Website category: book
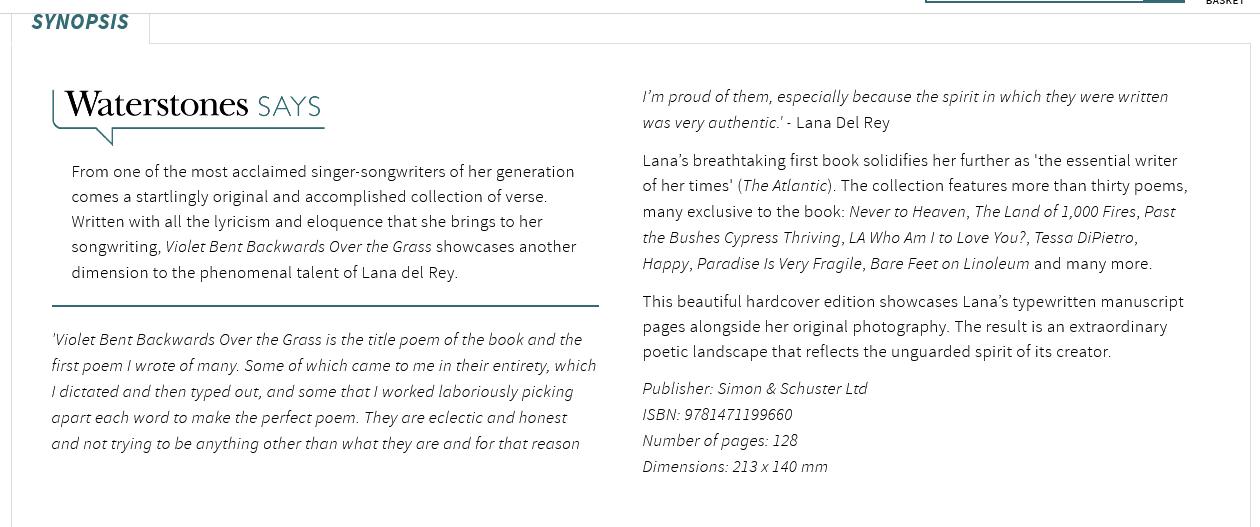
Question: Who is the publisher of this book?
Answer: Simon & Schuster Ltd

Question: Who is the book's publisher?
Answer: Simon & Schuster Ltd

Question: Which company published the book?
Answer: Simon & Schuster Ltd

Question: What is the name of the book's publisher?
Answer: Simon & Schuster Ltd

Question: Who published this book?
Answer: Simon & Schuster Ltd

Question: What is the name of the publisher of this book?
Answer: Simon & Schuster Ltd

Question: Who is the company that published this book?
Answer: Simon & Schuster Ltd

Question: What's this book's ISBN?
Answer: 9781471199660

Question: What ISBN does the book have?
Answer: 9781471199660

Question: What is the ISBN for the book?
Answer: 9781471199660

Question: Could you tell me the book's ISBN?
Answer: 9781471199660

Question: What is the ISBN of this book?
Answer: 9781471199660

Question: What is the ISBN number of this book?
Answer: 9781471199660

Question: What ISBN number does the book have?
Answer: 9781471199660

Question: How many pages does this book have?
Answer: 128

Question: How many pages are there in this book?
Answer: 128

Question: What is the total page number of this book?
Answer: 128

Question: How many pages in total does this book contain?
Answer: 128

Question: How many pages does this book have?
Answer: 128

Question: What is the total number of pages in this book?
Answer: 128

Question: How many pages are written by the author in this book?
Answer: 128

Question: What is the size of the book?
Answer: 213 x 140 mm

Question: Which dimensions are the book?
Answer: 213 x 140 mm

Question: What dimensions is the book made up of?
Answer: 213 x 140 mm

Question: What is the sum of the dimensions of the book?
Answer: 213 x 140 mm

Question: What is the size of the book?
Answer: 213 x 140 mm

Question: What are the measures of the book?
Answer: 213 x 140 mm

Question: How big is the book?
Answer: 213 x 140 mm